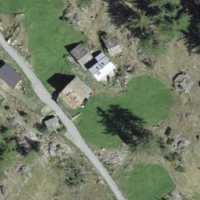
EUNIS habitat code: 44
Species observed at this site:
Linaria angustissima